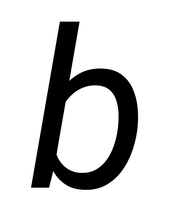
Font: Roboto-Italic_Italic